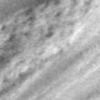
Label: change